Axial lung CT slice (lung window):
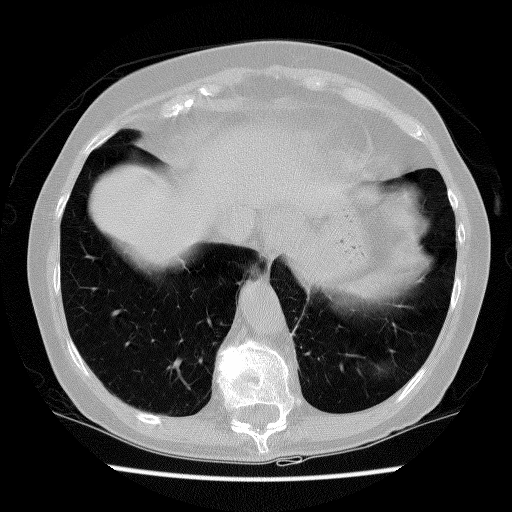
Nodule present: no